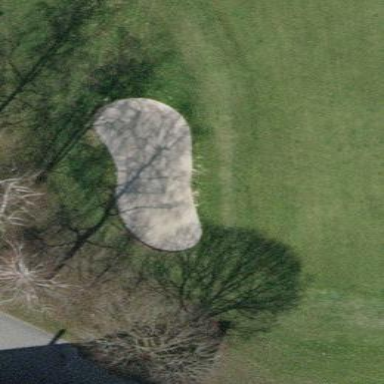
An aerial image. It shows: Sandy area is golf bunker.